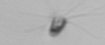
Label: Calciopappus